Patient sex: M
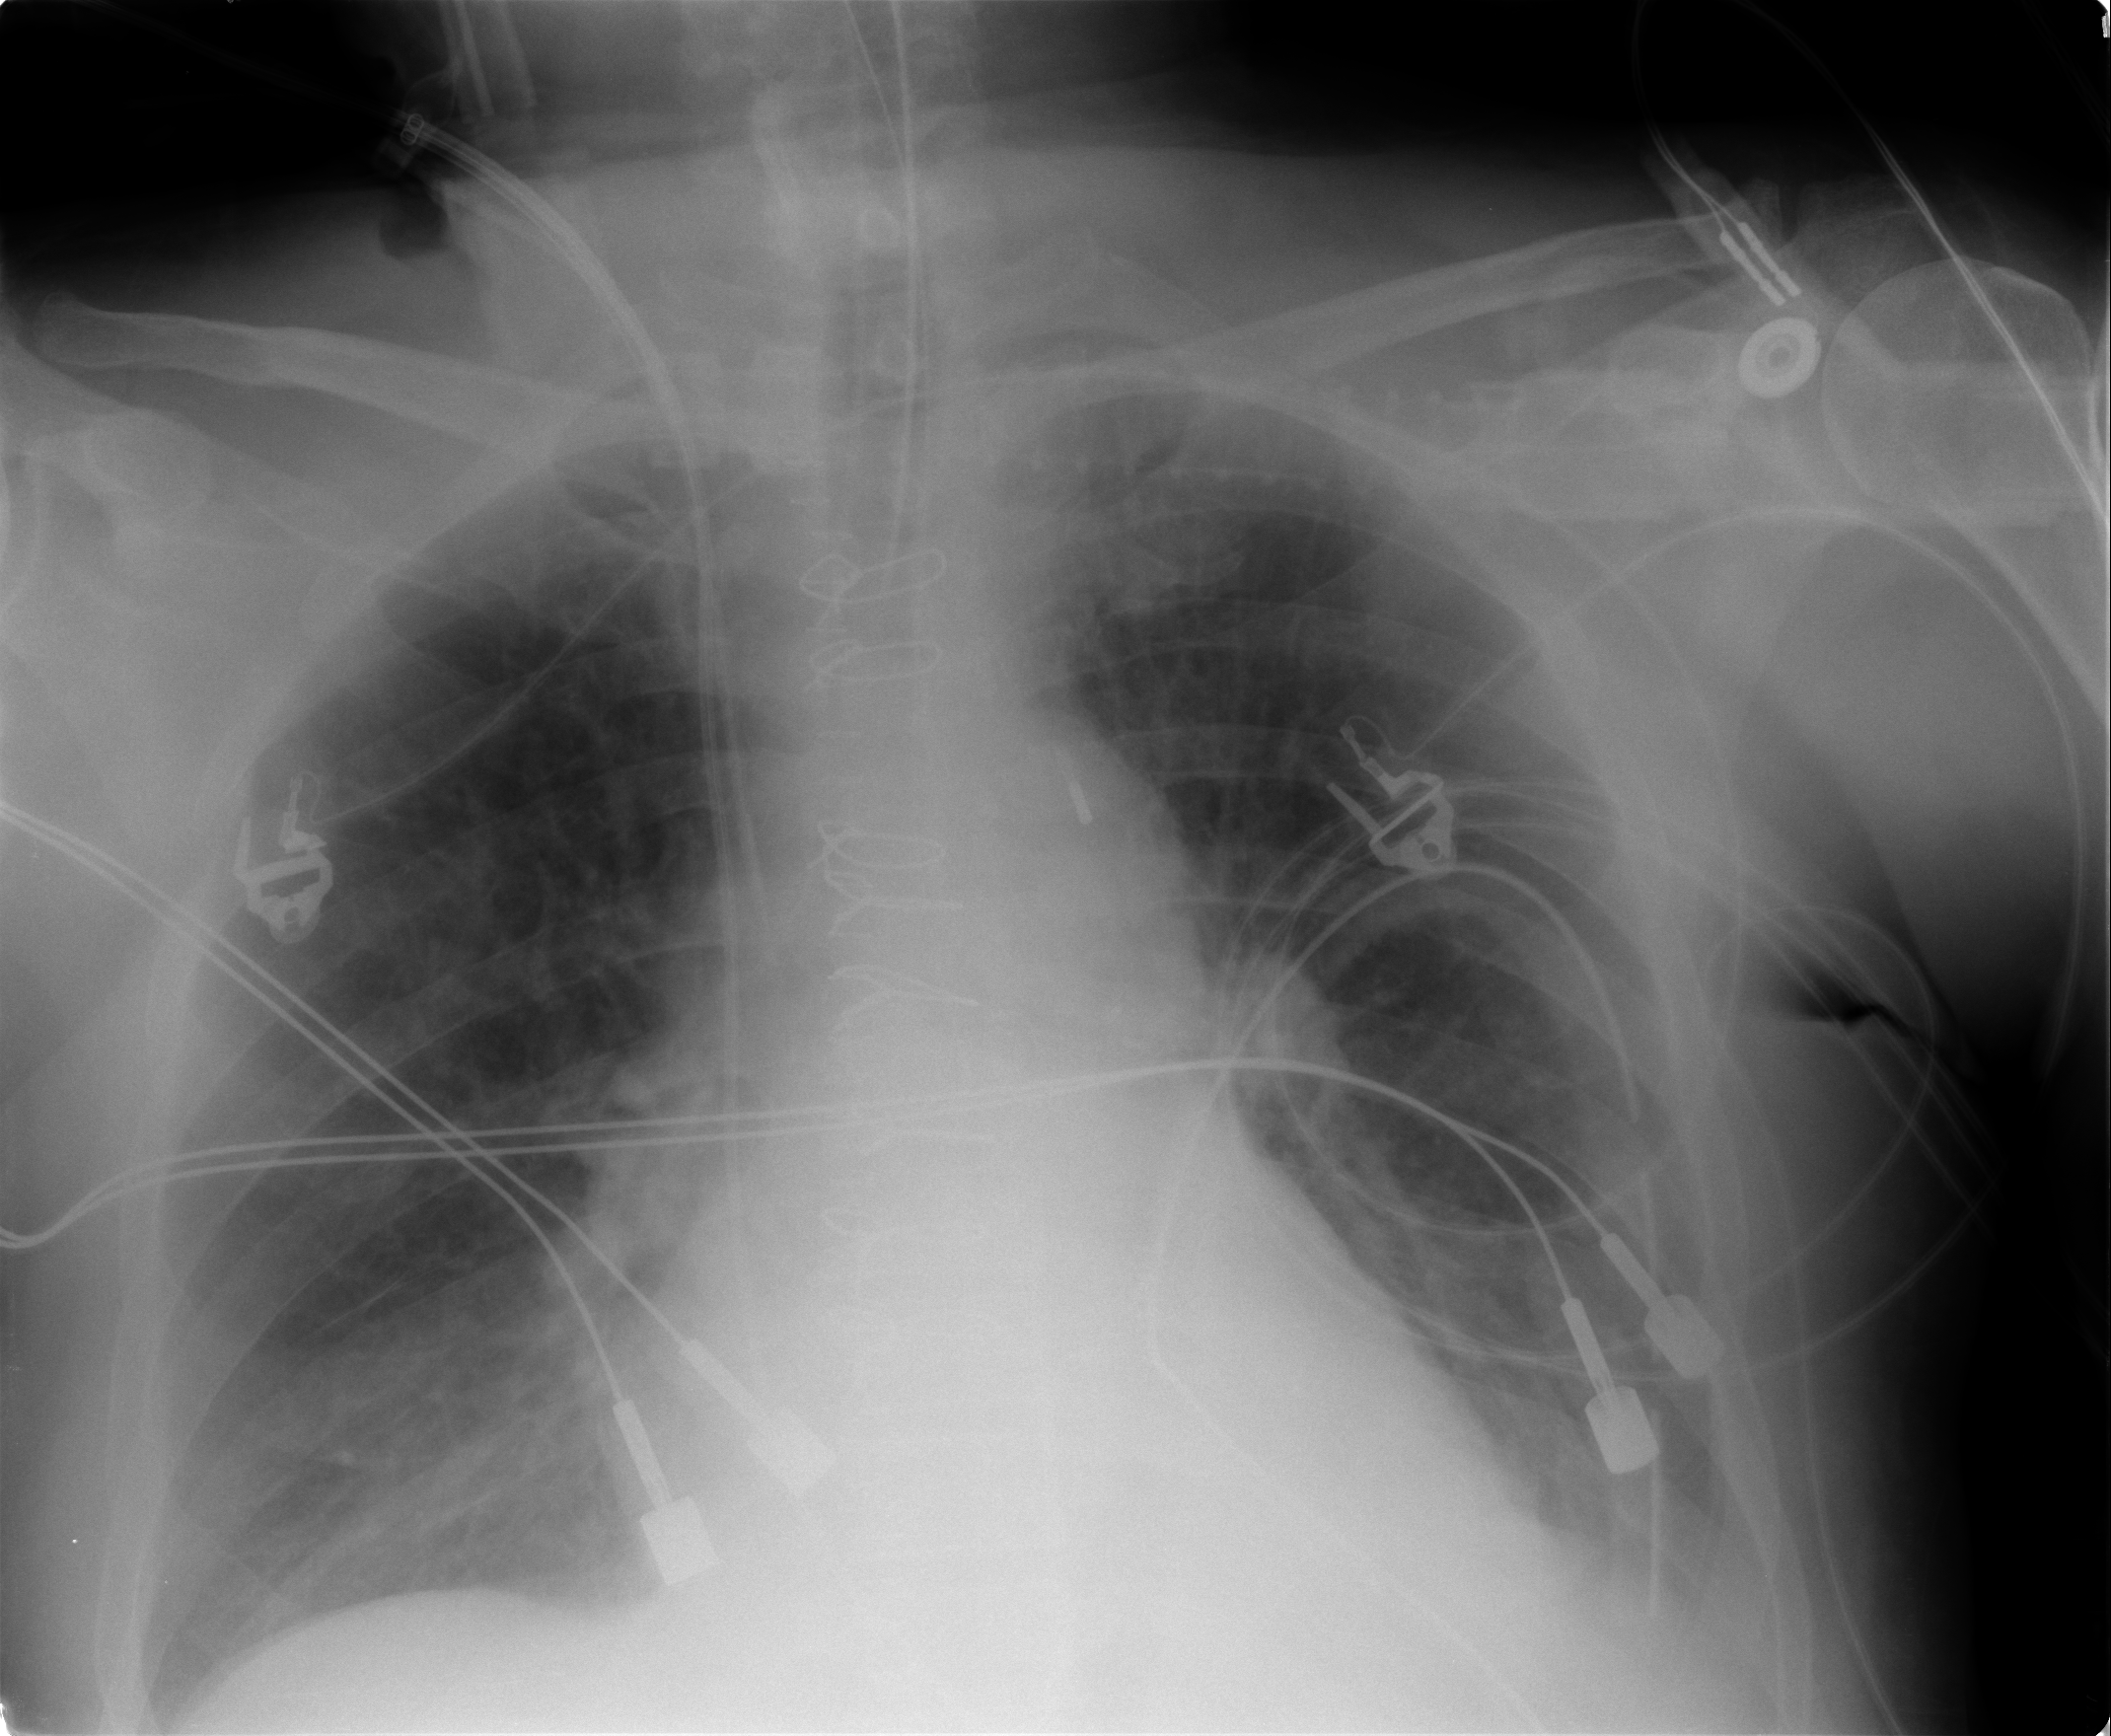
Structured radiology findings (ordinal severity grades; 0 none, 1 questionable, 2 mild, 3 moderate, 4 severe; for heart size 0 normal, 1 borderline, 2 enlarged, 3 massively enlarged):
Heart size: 0
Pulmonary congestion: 0
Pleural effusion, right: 0
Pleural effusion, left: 0
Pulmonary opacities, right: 0
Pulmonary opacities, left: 0
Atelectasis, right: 0
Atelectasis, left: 2